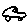
Label: car